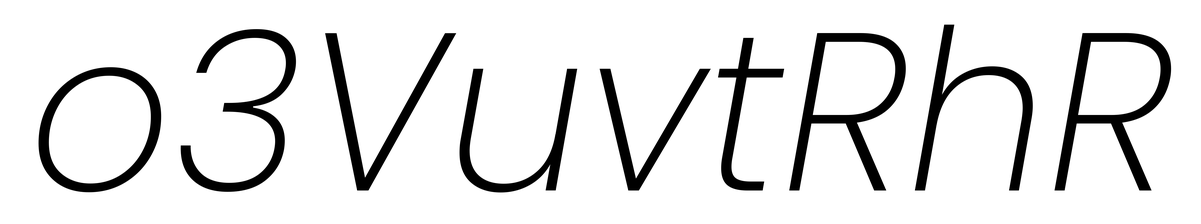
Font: Poppins-ExtraLightItalic